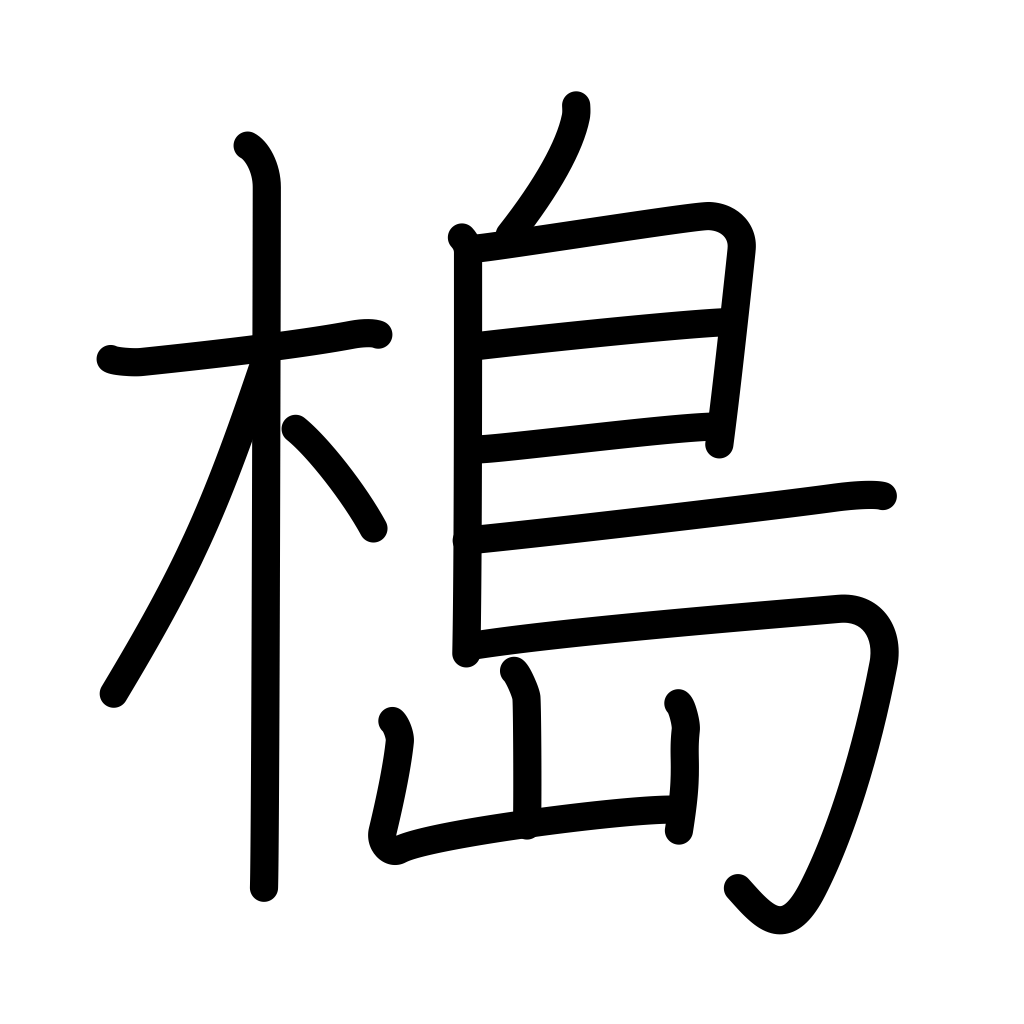
Meaning: oak, mooring pole, used in proper names